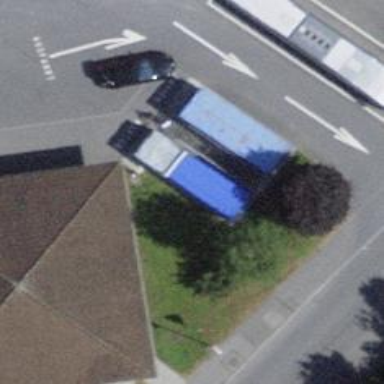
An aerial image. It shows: Recycling container for recycling.